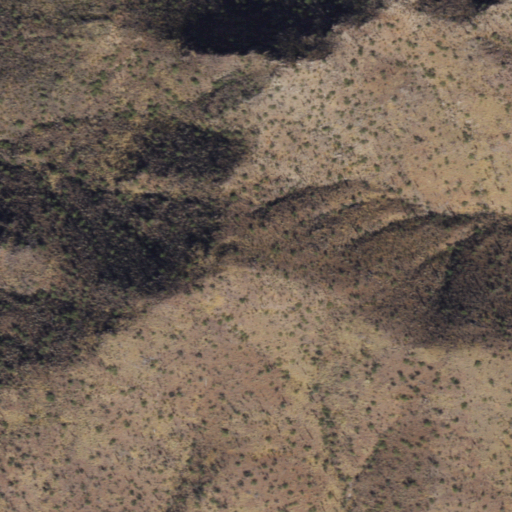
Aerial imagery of mountain in Arizona named Burro Mountain containing only shrub